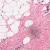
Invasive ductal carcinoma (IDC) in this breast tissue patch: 0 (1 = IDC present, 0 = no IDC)